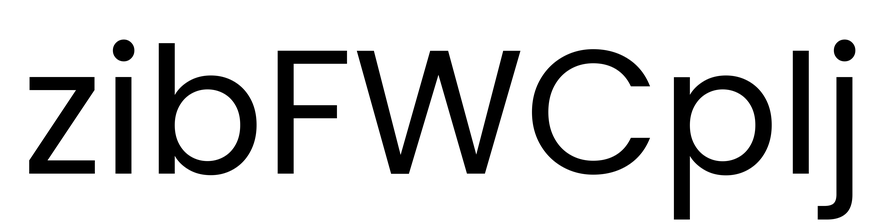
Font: Poppins-Regular